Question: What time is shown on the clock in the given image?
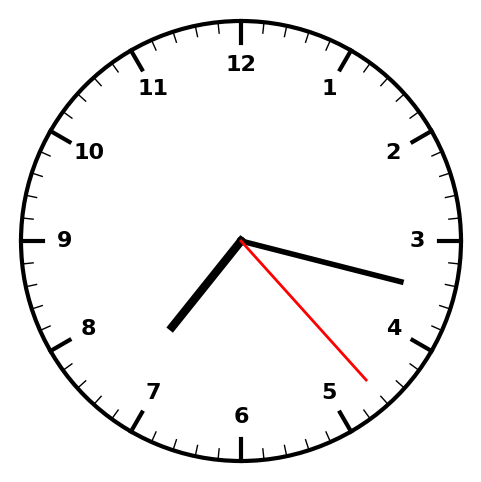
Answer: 07:17:23